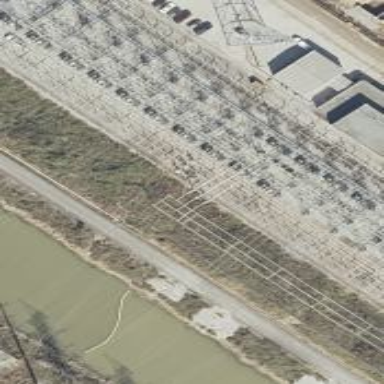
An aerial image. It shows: Switch used for power control.